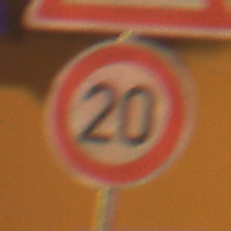
Verkehrszeichen: Geschwindigkeit20
Zusatzzeichen oben: KurveRechts
Umgebung: Outdoor, Urban
Tageszeit: Night
Wetter: Clear
Licht: Artificial
Jahreszeit: NotSpecified
Kontrast: HighContrast